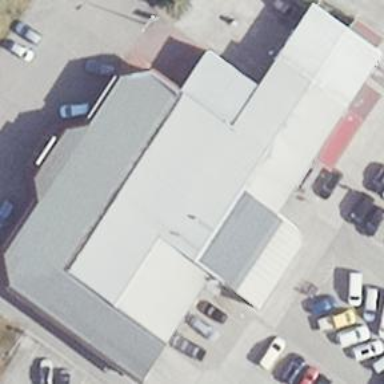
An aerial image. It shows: Commercial building.